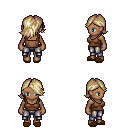
a pixel art fantasy rpg character, female body template, human, dark skin, brown pirate shirt, metal pants, white blonde swoop hairstyle, brown slippers, four views (front, back, left, right), 2x2 character sprite sheet, small pixel art, hard edges, no anti-aliasing